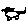
Label: cat